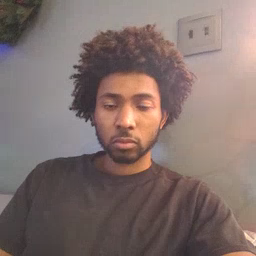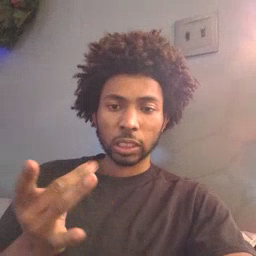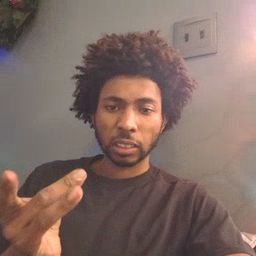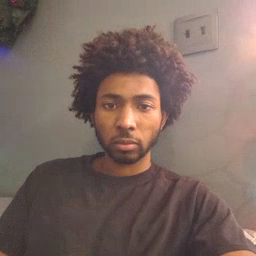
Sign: sticky